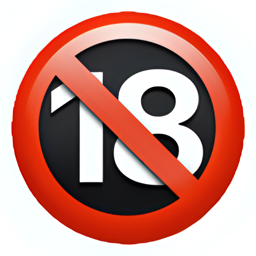
Name: no one under eighteen symbol
Emoji: 🔞
Group: Symbols
Sub-group: warning